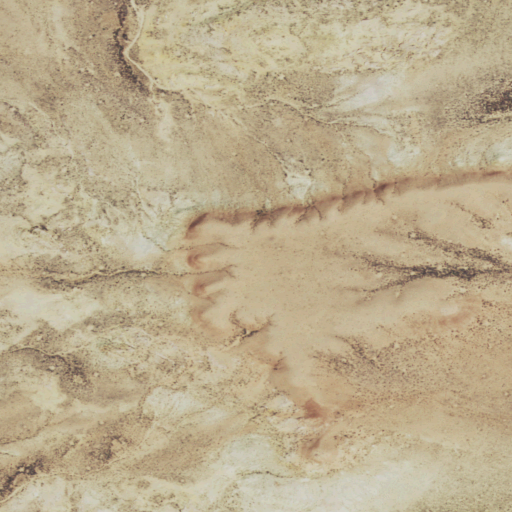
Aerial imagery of mountain in Wyoming named Bastard Butte containing only shrub